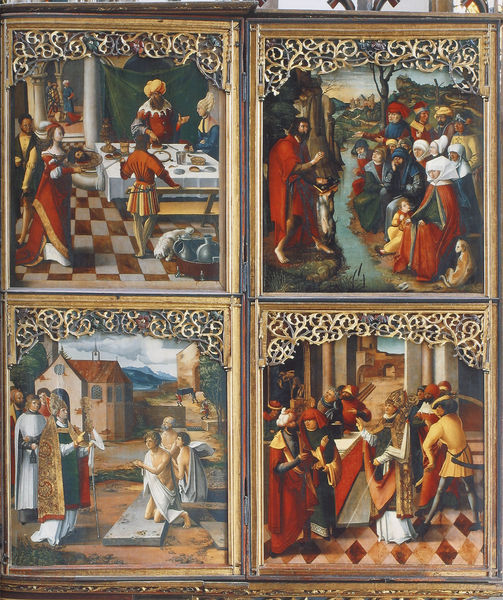
Titel: Schwabach bei Nürnberg, Stadtkirche St. Johannes der Täufer und St. Martin. Hochaltar
Standort: Schwabach, Stadtpfarrkirche St. Johannes der Täufer und St. Martin (EU - D - Mittelfranken)
Schlagwörter: baum, blau, flügel, mann, umhang, wasser, weiß, fluss, frauen, gelb, menschen, braun, bunt, frau, männer, raum, schwarz, tisch, haus, hund, rot, ornament, bibel, bild, kirche, boden, gold, mantel, gotik, bilder, bischof, papst, essen, knie, geschlossen, foto, vier, gang, fliesen, knien, speisen, beten, altar, schnitzerei, mittelalter, andacht, kapelle, heilige, heilig, sakral, retabel, evangelium, bischoff, ck, innenraumn